Question: I'm trying to find the most expensive order within my table, and I've achieved this, but I'd like to know how to just return this one particular row. Right now it turns all rows with the most expensive order at the top. I'm not quite sure how to return just the most expensive order. I've grouped the orders by the order number ('order_numb'). I've tried using 'IN' and a self join but I can't seem to get it to work.
### My table

### My current query that returns the correct result, just it returns all rows
'''
SELECT order_numb, sum(cost_each) as totalSum
FROM order_lines
GROUP BY order_numb
ORDER BY totalSum DESC
'''
### What I'm trying to achieve
I'm trying to retrieve the most expensive order by itself.
I'm using Oracle as my database.
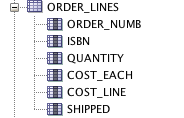
Answer: Use 'ROWNUM' to filter the first row (most expensive order) of the result set:
'''
SELECT t.*
FROM (
SELECT order_numb, sum(cost_each) as totalSum
FROM order_lines
GROUP BY order_numb
ORDER BY totalSum DESC
) t
WHERE ROWNUM <= 1
'''